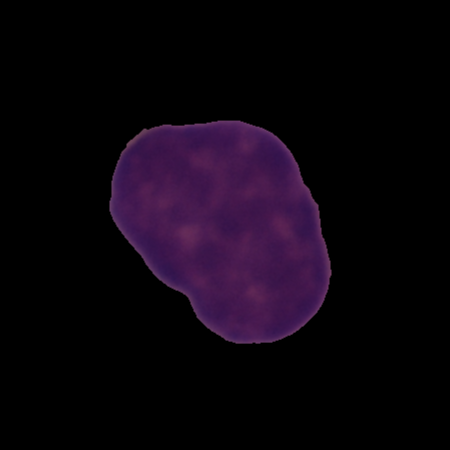
Label: cancer